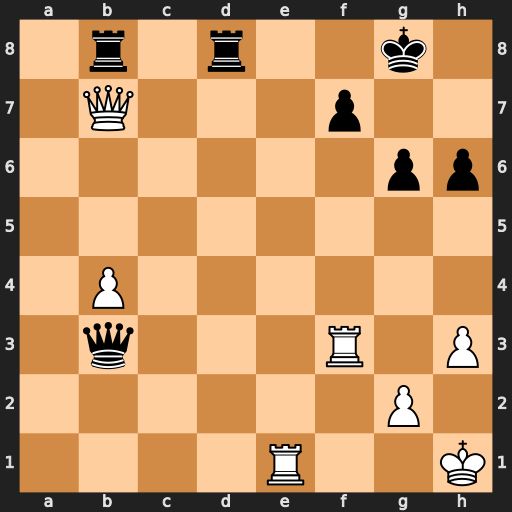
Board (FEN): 1r1r2k1/1Q3p2/6pp/8/1P6/1q3R1P/6P1/4R2K
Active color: w
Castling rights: -
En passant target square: -
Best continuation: Qxb8 Rxb8 Rxb3